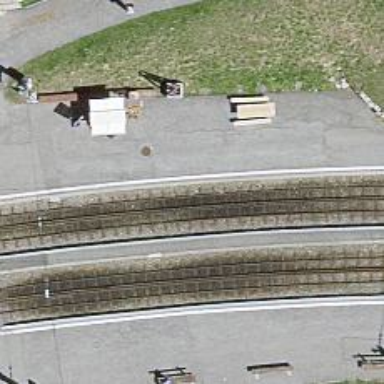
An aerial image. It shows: Railway halt station for public transport.